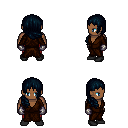
a pixel art fantasy rpg character, male body template, human, dark skin, brown robe, red pants, raven right-swept hairstyle, metal gloves, black shoes, four views (front, back, left, right), 2x2 character sprite sheet, small pixel art, hard edges, no anti-aliasing